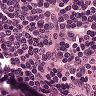
Metastatic tissue present: no